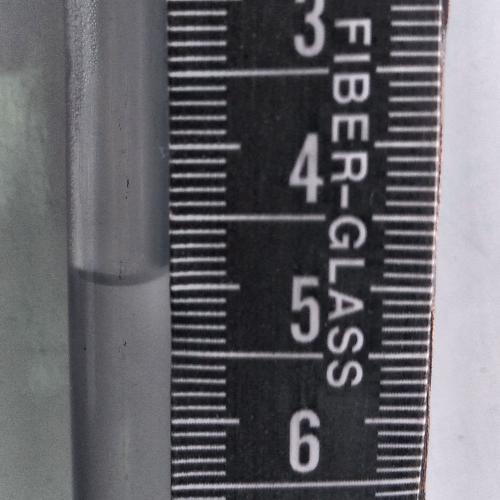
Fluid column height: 4.9 cm